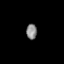
Tissue: prostate
Cell type: Fibroblasts
Senescence score: 0.7397
Nuclear area (px): 160
Mean DAPI intensity: 136.525